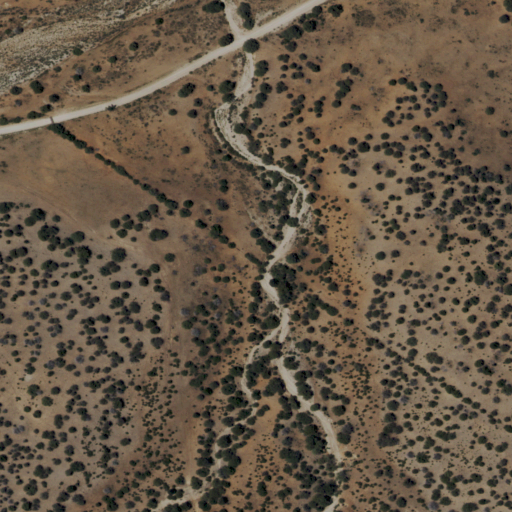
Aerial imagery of valley in New Mexico named Little Angel Canyon containing shrub, grassland, and evergreen forest